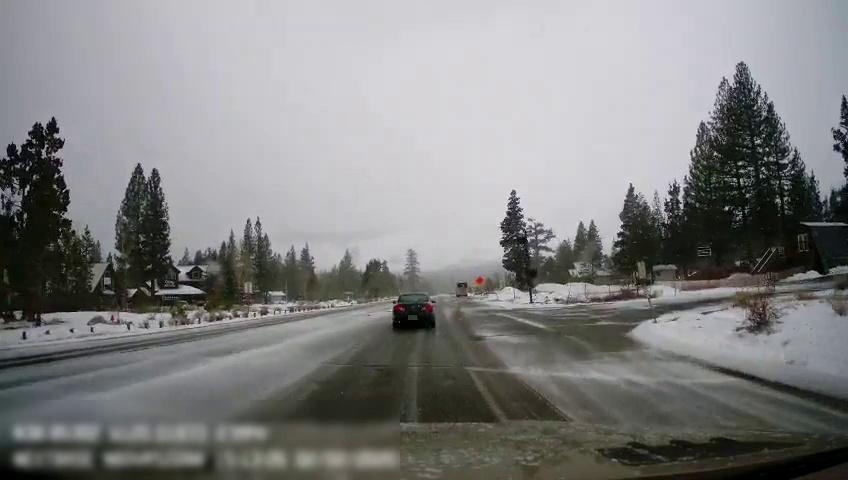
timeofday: Day
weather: Snowy
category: Drivable Space
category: Vehicles | Car
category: Vehicles | Bus
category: Vehicles | SUV